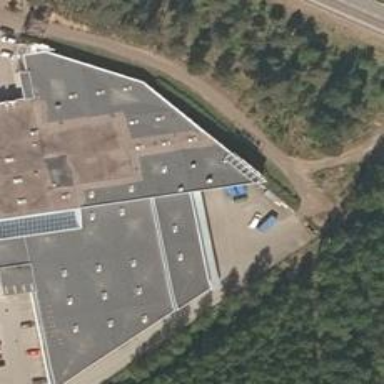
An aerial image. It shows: Building used as fitness center.